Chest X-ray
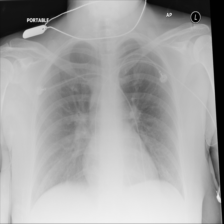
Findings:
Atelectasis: negative
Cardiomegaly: negative
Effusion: negative
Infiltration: negative
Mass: negative
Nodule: negative
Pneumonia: negative
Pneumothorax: negative
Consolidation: negative
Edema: negative
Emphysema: negative
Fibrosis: negative
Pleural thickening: negative
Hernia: negative